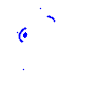
Particle: pion